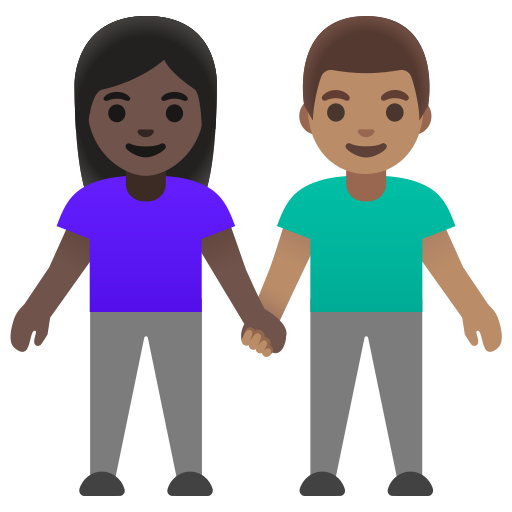
Emoji: 👩🏿‍🤝‍👨🏽